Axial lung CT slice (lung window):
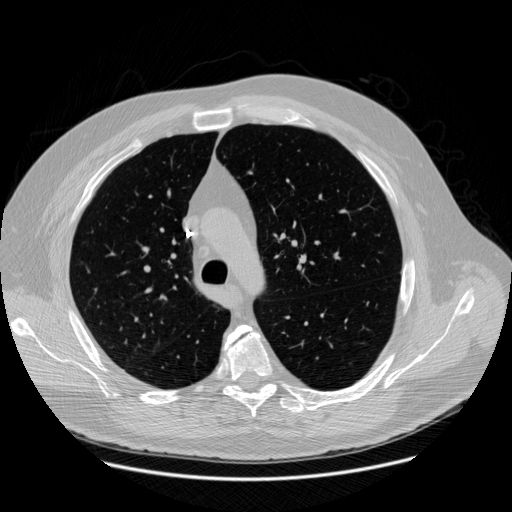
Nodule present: no